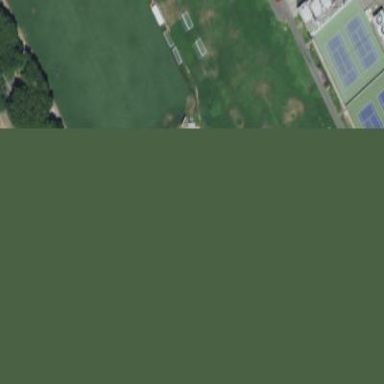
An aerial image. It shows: Baseball pitch for leisure land activities.